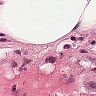
Metastatic tissue present: no